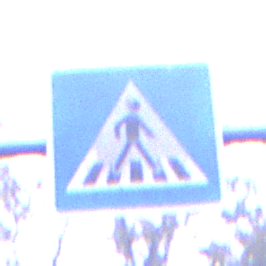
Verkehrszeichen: FussgaengerueberwegLinks
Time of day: Night
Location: Outdoor (Suburban)
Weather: PartlyCloudy
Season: NotSpecified
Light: Artificial